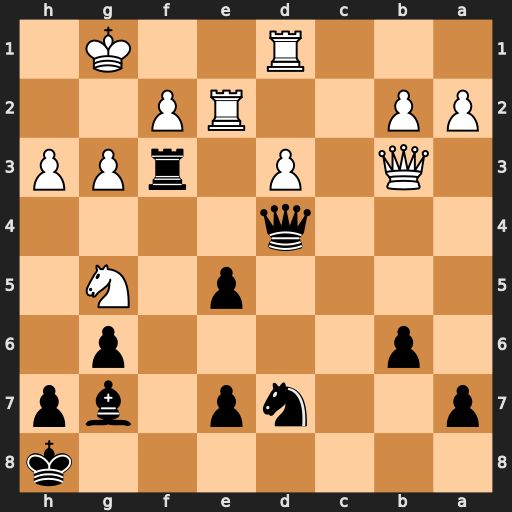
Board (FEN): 7k/p2np1bp/1p4p1/4p1N1/3q4/1Q1P1rPP/PP2RP2/3R2K1
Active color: b
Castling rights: -
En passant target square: -
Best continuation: Rxg3+ Kf1 Rxg5